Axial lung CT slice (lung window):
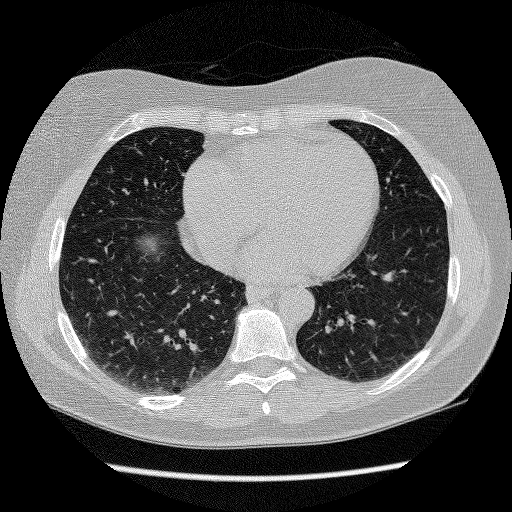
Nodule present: no